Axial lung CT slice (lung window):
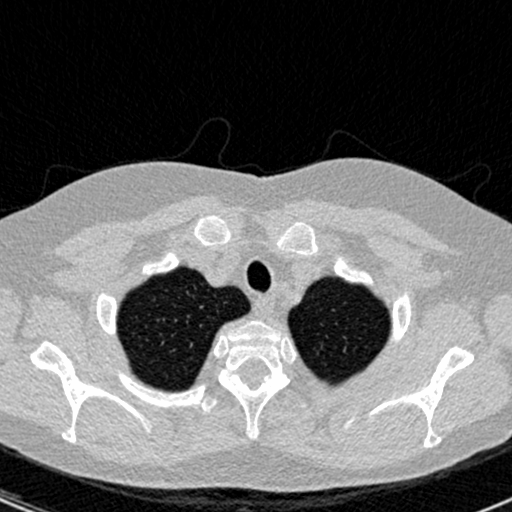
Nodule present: no